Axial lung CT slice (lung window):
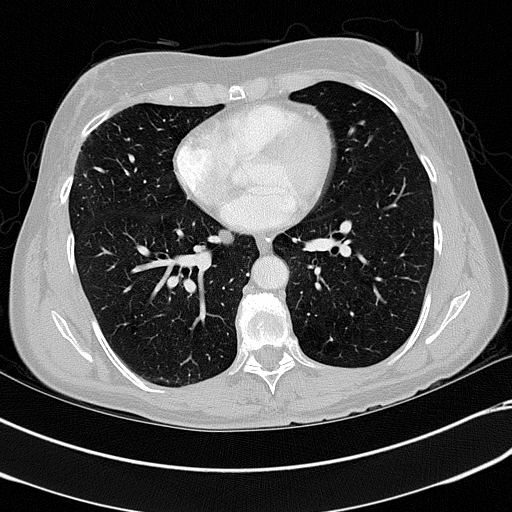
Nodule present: yes
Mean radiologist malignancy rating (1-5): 2.25